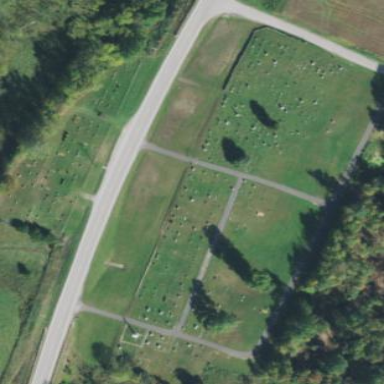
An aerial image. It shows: Cemetery.